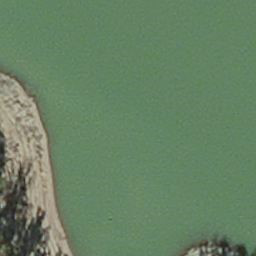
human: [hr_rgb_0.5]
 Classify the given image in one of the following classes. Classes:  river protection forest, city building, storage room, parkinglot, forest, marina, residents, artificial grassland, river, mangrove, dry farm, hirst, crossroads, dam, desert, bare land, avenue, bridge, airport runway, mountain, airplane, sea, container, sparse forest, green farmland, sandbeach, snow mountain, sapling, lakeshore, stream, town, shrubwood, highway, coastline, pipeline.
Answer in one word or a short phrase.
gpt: hirst